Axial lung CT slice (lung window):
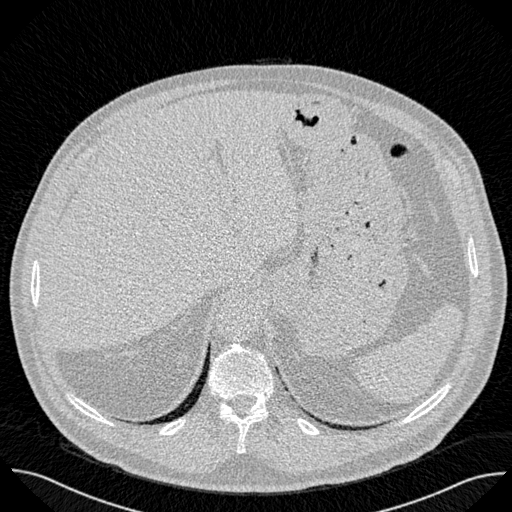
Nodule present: no